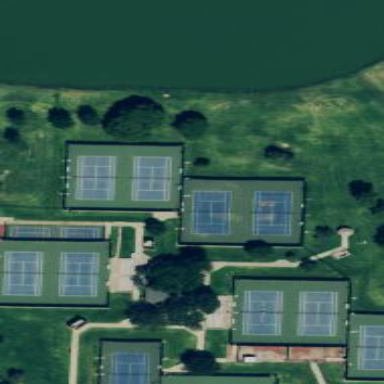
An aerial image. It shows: Tennis court on the leisure land pitch.